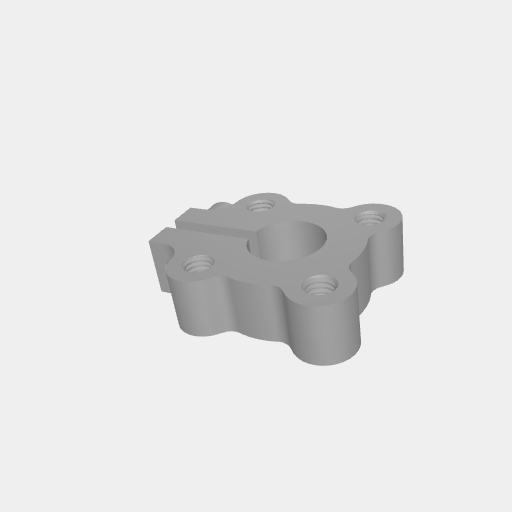
Part: ClampingHub10ID